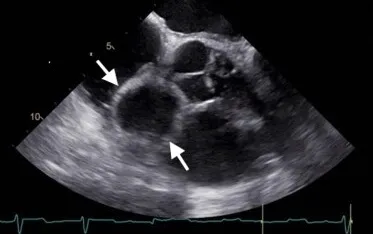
Computed tomography angiography showing right coronary artery pseudoaneurysm (between the arrows) abutting aortic root, the dense linear radio-opacity on the medial side of the pseudoaneurysm is a drug-eluting stent.
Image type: radiology (ultrasound)